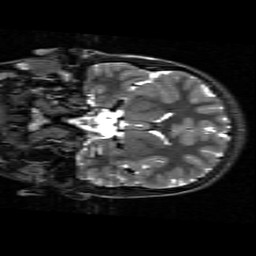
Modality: T2w
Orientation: coronal
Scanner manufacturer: siemens
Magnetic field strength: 3 T
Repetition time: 7.14 s
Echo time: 0.109 s